The plot is a time-scale (wavelet) decomposition of a bearing vibration signal. Determine the bearing's health state. Answer with exactly one of: normal, inner_race, outer_race, ball.
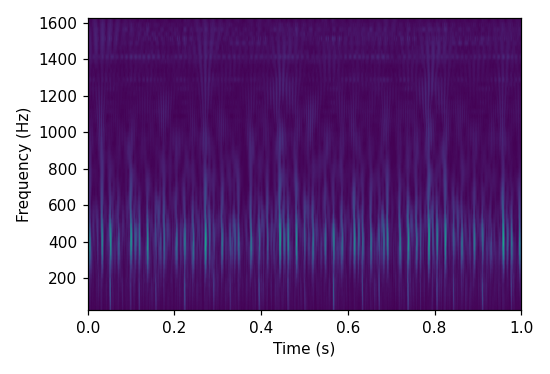
Answer: outer_race